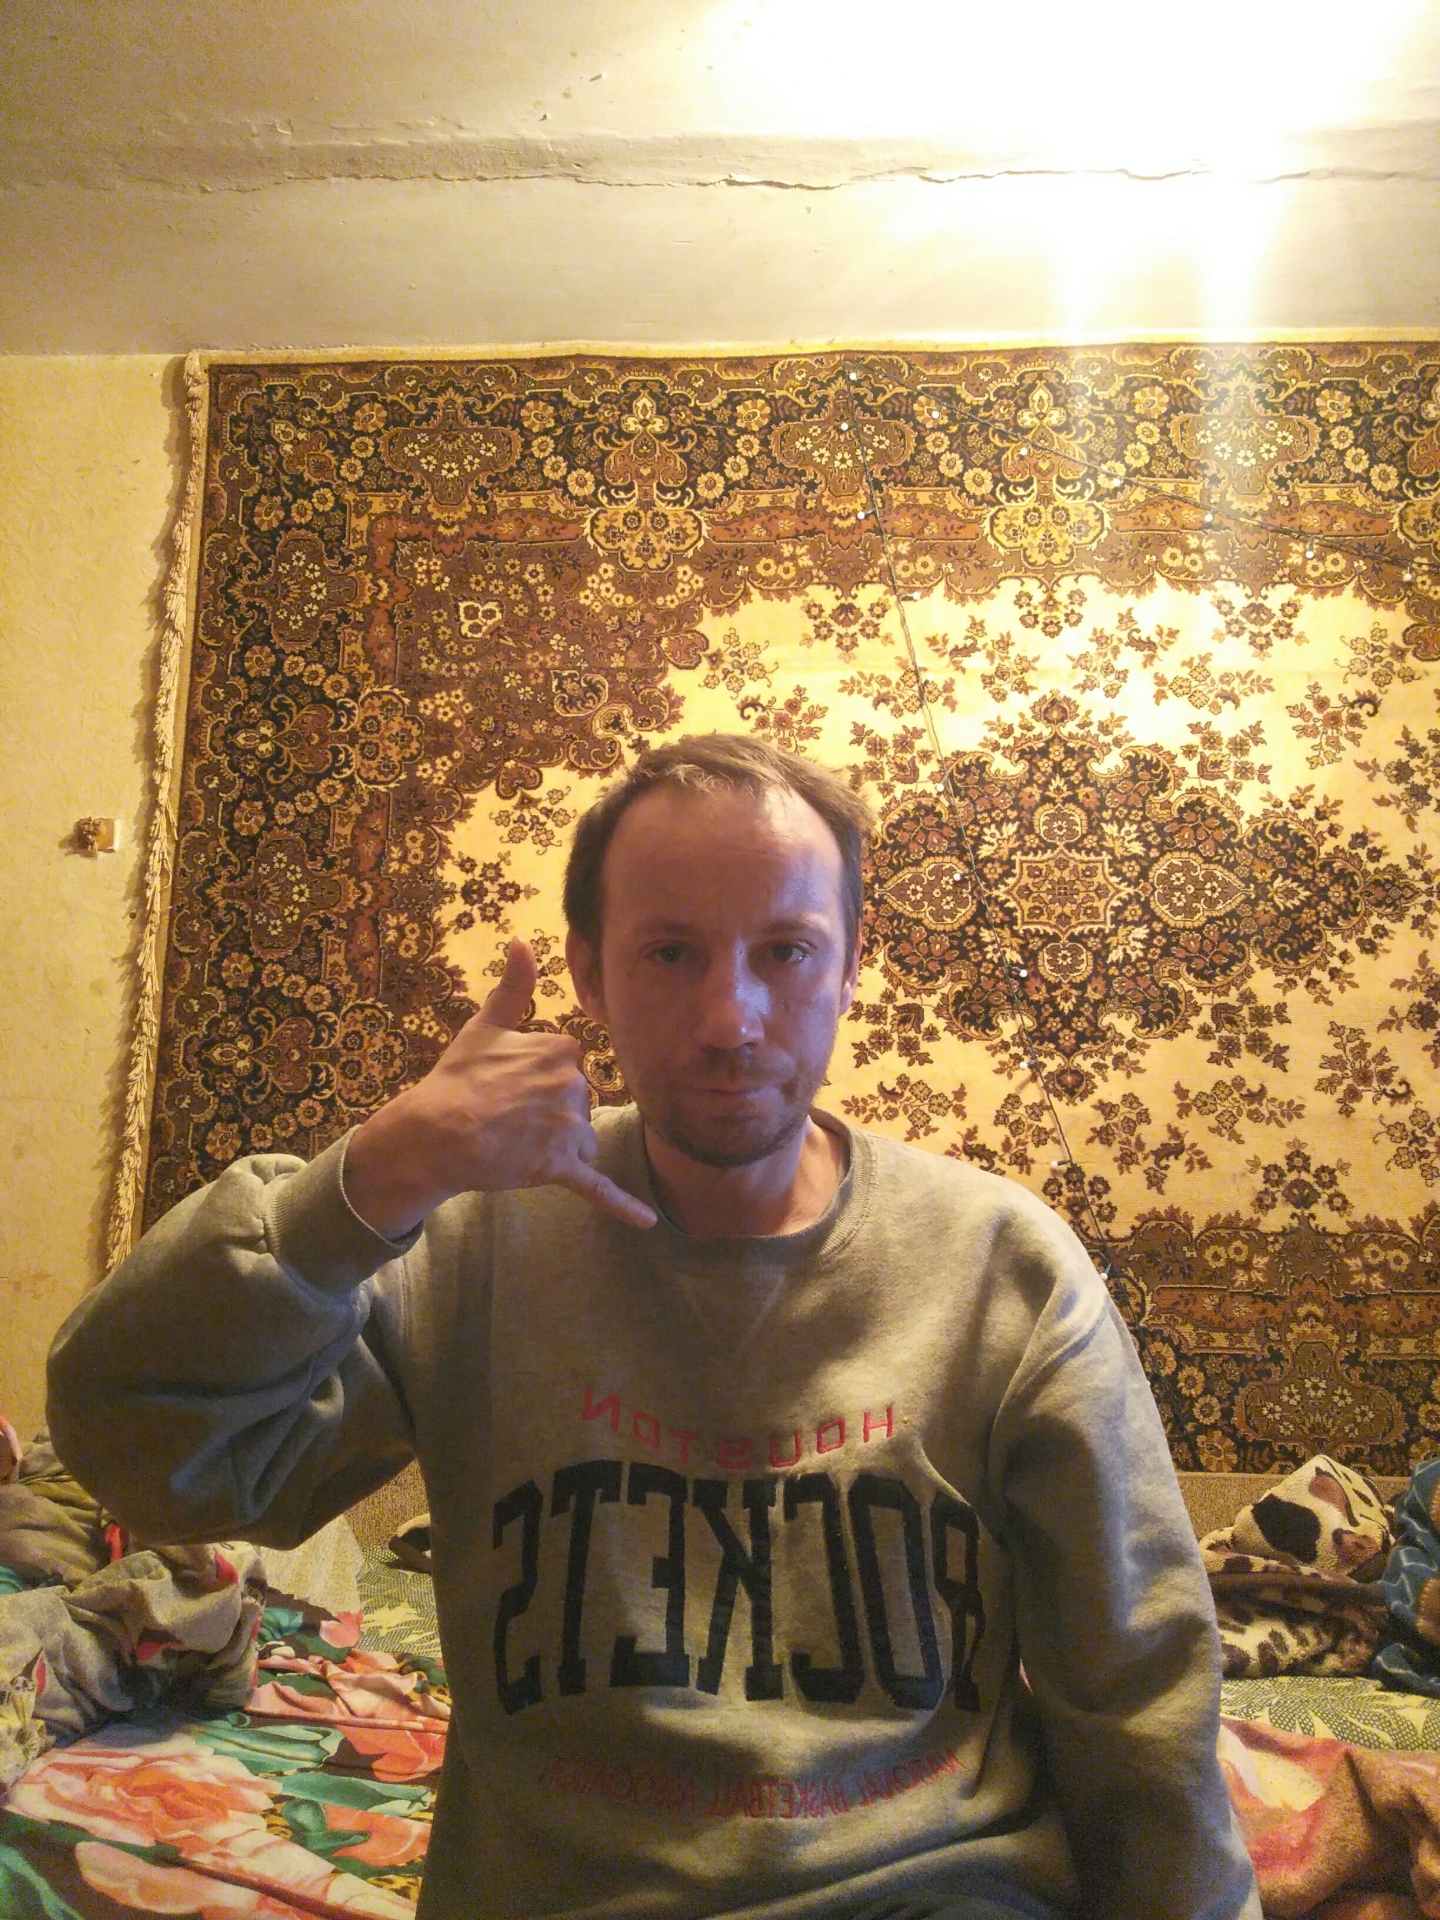
Label: noise